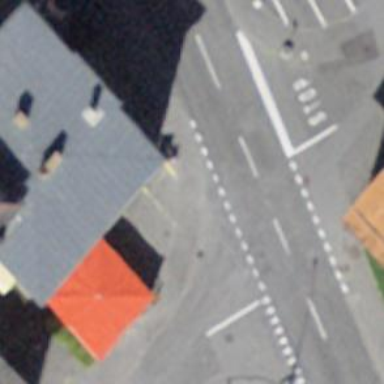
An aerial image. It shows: Post box is visible.